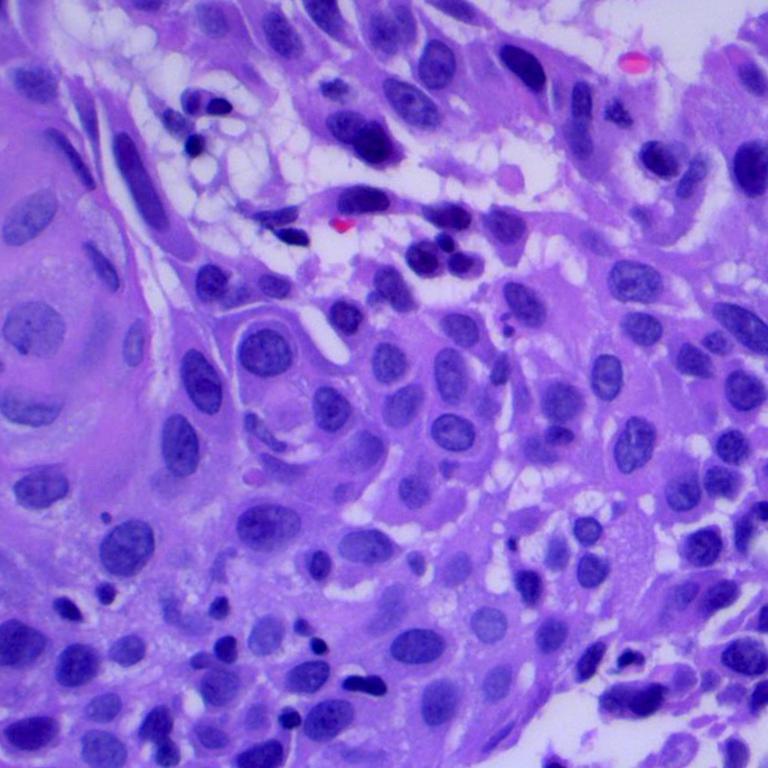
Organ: lung
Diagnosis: squamous carcinomas